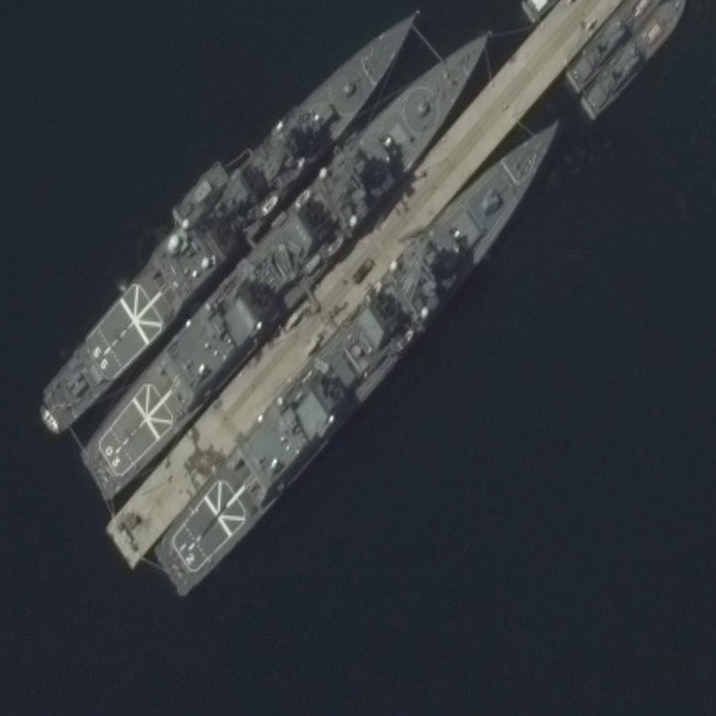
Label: cruiser